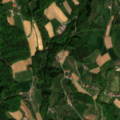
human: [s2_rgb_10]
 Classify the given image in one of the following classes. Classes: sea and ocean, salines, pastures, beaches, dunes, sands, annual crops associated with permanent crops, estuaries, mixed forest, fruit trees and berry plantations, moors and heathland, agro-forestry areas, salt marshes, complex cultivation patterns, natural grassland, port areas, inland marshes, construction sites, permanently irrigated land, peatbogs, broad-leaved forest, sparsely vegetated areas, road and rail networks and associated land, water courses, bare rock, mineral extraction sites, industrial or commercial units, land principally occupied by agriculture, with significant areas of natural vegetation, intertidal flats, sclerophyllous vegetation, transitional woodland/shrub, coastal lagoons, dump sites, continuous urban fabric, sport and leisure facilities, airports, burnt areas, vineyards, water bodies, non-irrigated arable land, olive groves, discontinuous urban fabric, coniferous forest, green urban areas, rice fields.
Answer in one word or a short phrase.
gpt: non-irrigated arable land, complex cultivation patterns, broad-leaved forest, mixed forest